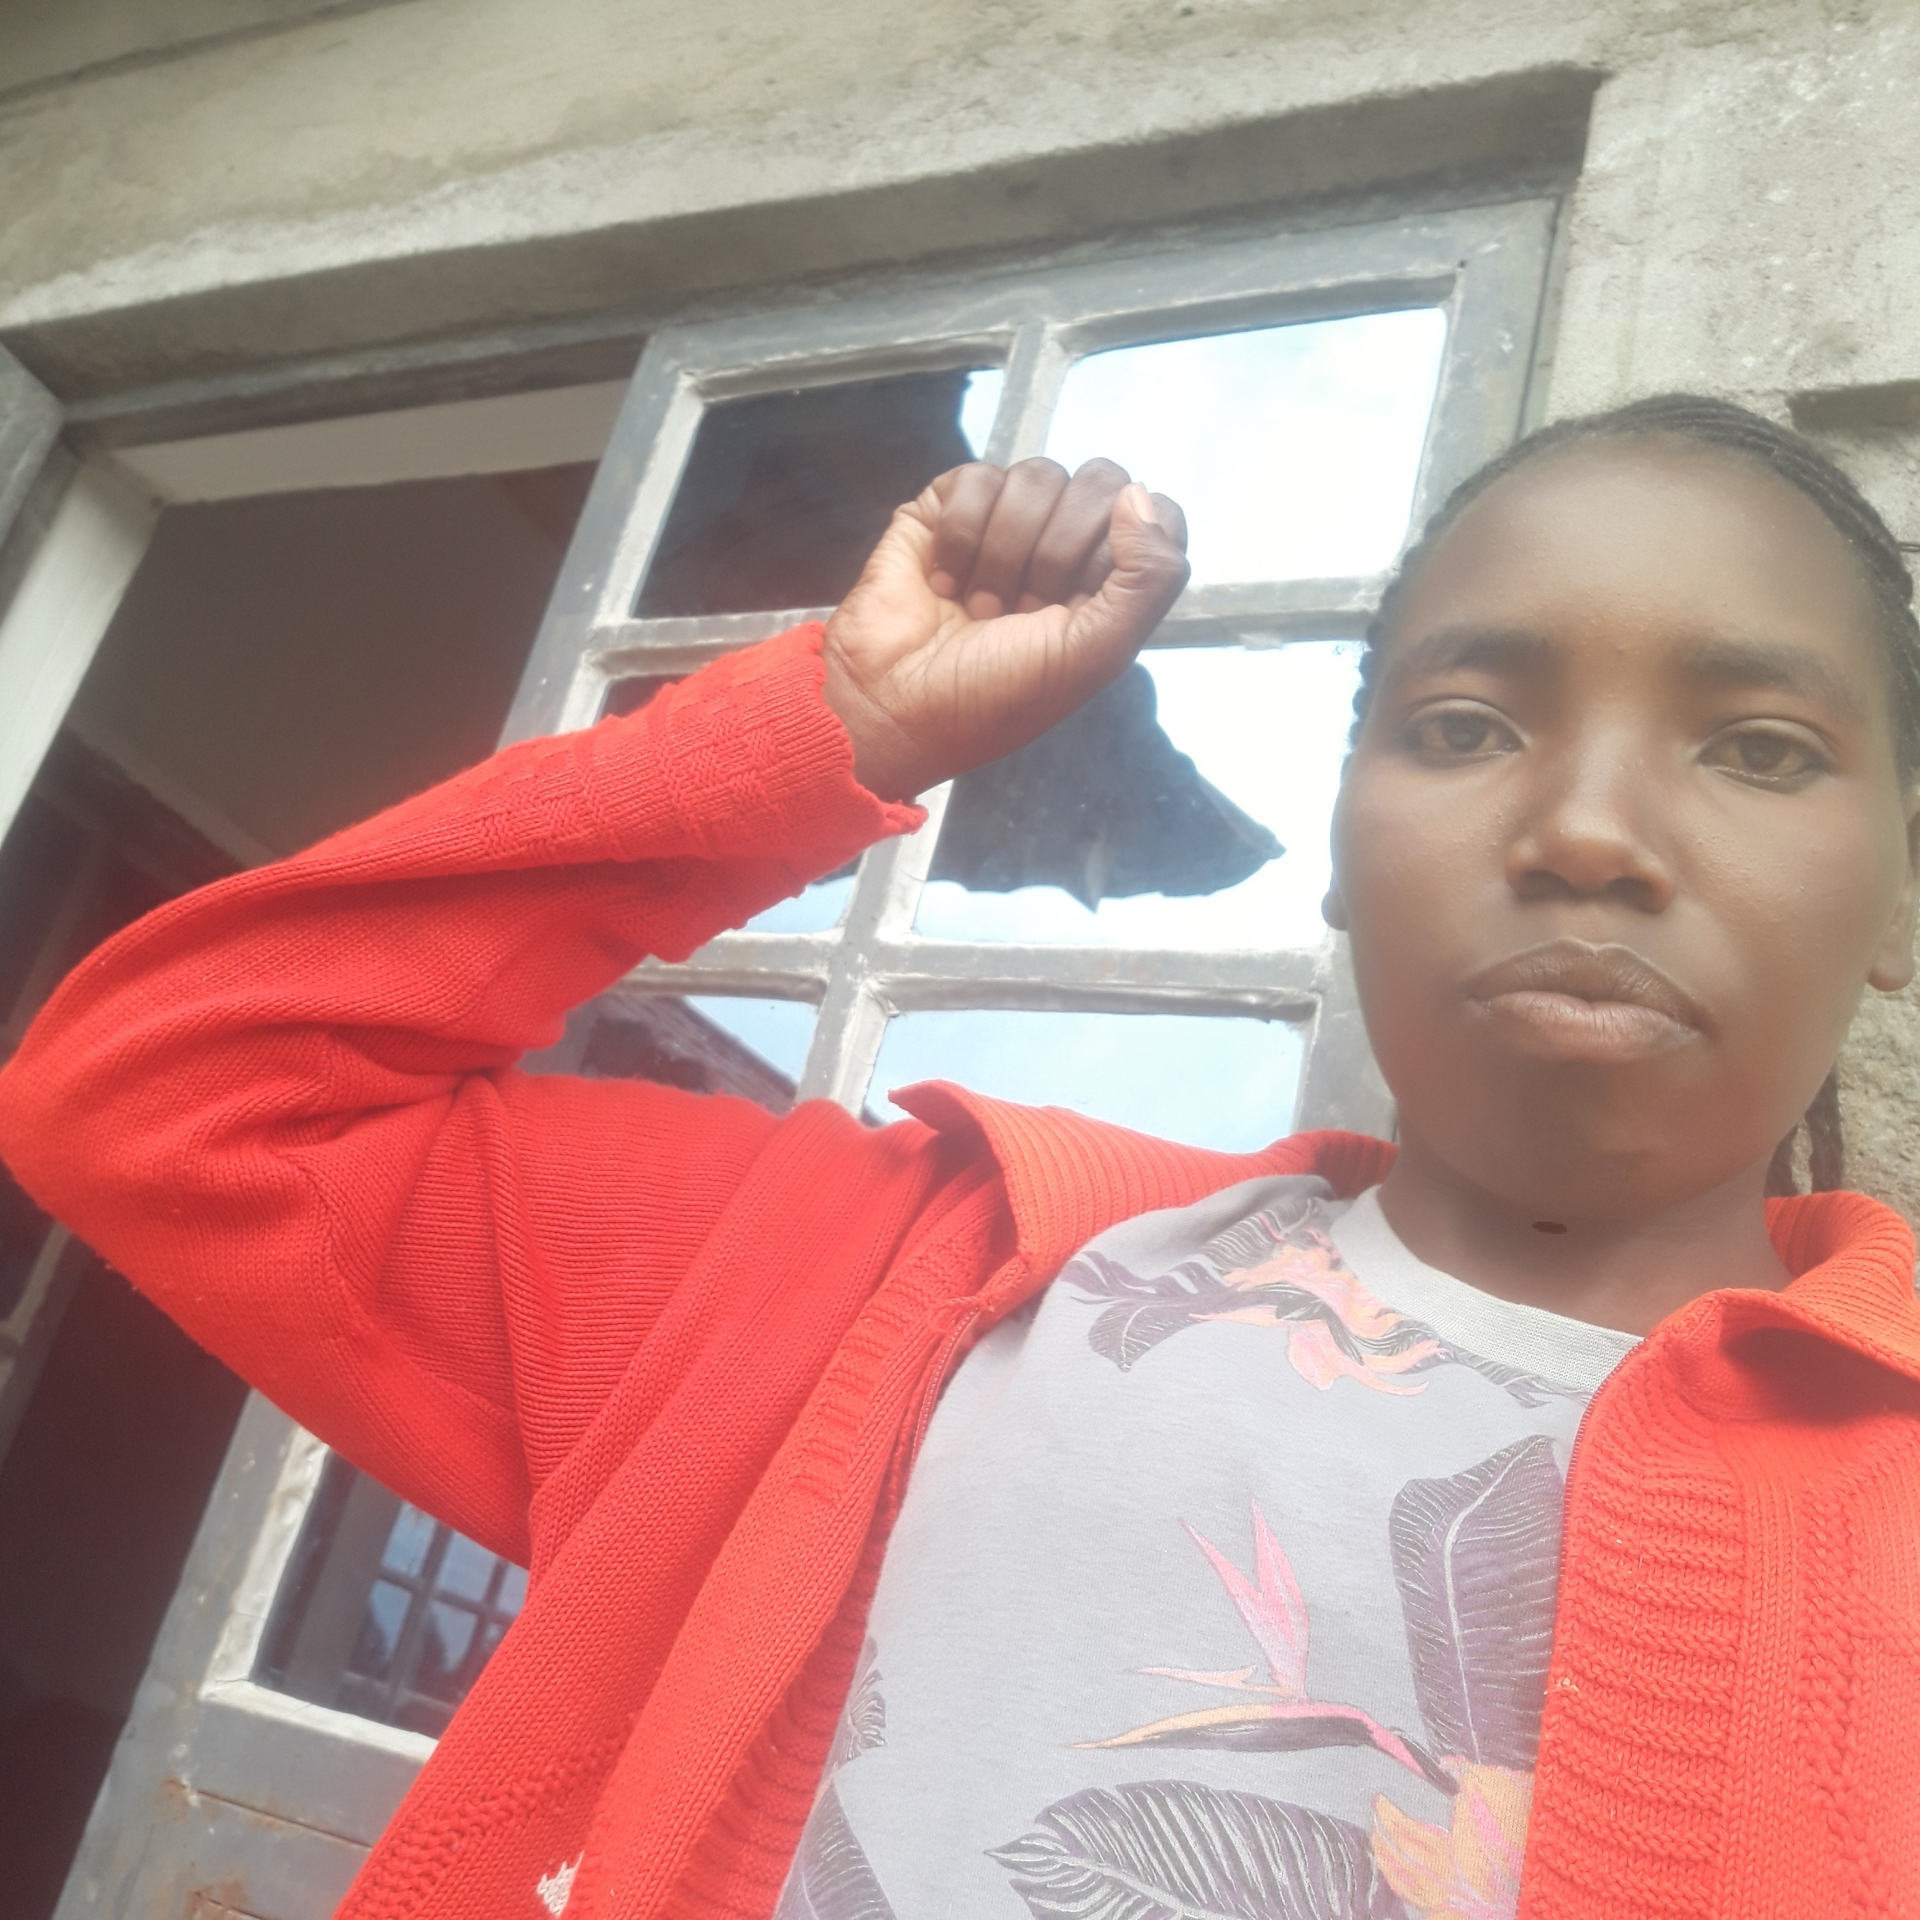
Label: noise